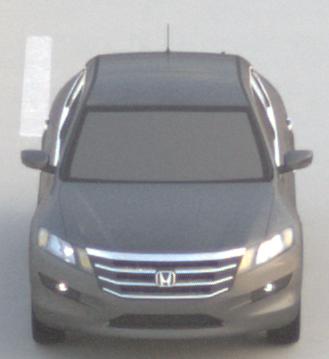
Make: Honda
Model: Crosstour
Detailed model: -
Model produced from: 2009
Model produced until: 2012
Doors: 4
Color: gray
Road condition: dry road
Daytime: sunrise or sunset
Contrast: low contrast